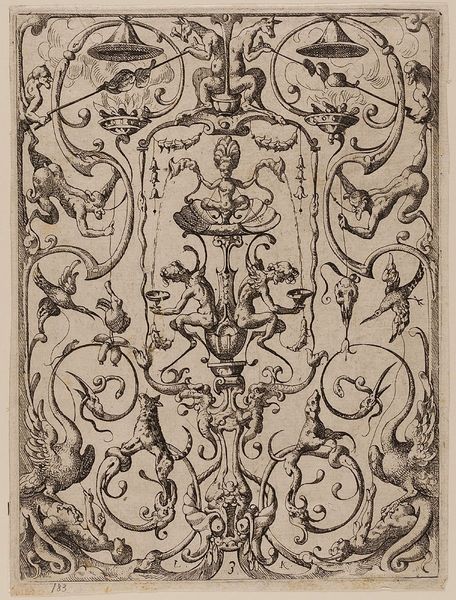
Titel: Blatt 3 aus der Folge 'Newes Gradesca Büchlein'
Künstler: Lucas Kilian
Standort: Hamburg
Institution: Museum für Kunst und Gewerbe Hamburg
Schlagwörter: vogel, hund, tiere, ornament, ranken, papier, grafik, graphik, ornamente, fotografie, photographie, fleisch, katze, druckgraphik, druckgrafik, radierung, schlange, girlanden, schlangen, groteske, tierornament, grillen, reproduktionen, blumengewinde, druckerzeugnisse, schweifwerk, vögel, tierornamente, ornamentstich, vorlageblätter, schweifgroteske, rösten, tierschädel, aaskopf